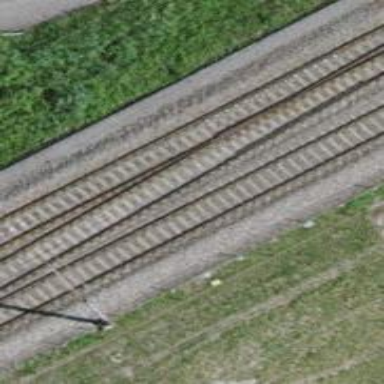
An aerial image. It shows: Railway with electrified contact lines.